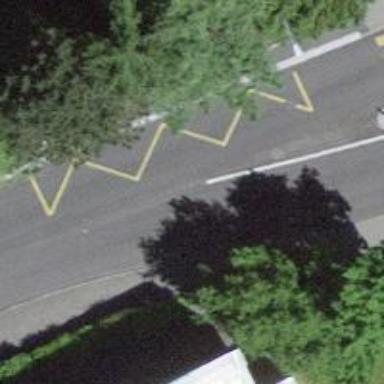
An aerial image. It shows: Public transport stop position.